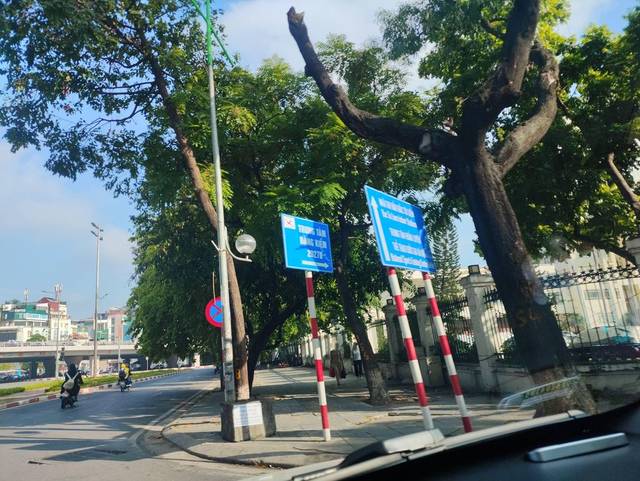
Region: Vietnam
Coordinates: 21.037, 105.782